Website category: university
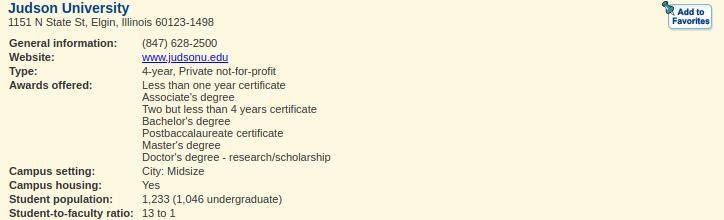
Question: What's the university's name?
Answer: Judson University

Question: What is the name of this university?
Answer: Judson University

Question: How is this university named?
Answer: Judson University

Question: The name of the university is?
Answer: Judson University

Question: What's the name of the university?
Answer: Judson University

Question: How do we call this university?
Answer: Judson University

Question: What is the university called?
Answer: Judson University

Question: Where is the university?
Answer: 1151 N State St, Elgin, Illinois 60123-1498

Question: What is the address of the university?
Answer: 1151 N State St, Elgin, Illinois 60123-1498

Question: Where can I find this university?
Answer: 1151 N State St, Elgin, Illinois 60123-1498

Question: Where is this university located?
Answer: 1151 N State St, Elgin, Illinois 60123-1498

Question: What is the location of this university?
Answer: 1151 N State St, Elgin, Illinois 60123-1498

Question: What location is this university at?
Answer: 1151 N State St, Elgin, Illinois 60123-1498

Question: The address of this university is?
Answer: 1151 N State St, Elgin, Illinois 60123-1498

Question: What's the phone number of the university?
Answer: (847) 628-2500

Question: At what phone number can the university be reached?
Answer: (847) 628-2500

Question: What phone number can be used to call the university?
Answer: (847) 628-2500

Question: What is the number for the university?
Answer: (847) 628-2500

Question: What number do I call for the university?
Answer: (847) 628-2500

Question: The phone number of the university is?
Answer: (847) 628-2500

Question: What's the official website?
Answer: www.judsonu.edu

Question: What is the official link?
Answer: www.judsonu.edu

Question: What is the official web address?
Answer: www.judsonu.edu

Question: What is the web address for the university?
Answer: www.judsonu.edu

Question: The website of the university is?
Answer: www.judsonu.edu

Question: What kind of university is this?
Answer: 4-year, Private not-for-profit

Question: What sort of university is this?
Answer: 4-year, Private not-for-profit

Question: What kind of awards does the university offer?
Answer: Less than one year certificate Associate's degree Two but less than 4 years certificate Bachelor's degree Postbaccalaureate certificate Master's degree Doctor's degree - research/scholarship

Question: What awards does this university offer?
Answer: Less than one year certificate Associate's degree Two but less than 4 years certificate Bachelor's degree Postbaccalaureate certificate Master's degree Doctor's degree - research/scholarship

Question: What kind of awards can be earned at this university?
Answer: Less than one year certificate Associate's degree Two but less than 4 years certificate Bachelor's degree Postbaccalaureate certificate Master's degree Doctor's degree - research/scholarship

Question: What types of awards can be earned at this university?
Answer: Less than one year certificate Associate's degree Two but less than 4 years certificate Bachelor's degree Postbaccalaureate certificate Master's degree Doctor's degree - research/scholarship

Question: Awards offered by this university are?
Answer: Less than one year certificate Associate's degree Two but less than 4 years certificate Bachelor's degree Postbaccalaureate certificate Master's degree Doctor's degree - research/scholarship

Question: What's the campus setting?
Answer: City: Midsize

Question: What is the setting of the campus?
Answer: City: Midsize

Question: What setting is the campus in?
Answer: City: Midsize

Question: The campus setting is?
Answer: City: Midsize

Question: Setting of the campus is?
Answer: City: Midsize

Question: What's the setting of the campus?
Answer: City: Midsize

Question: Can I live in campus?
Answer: Yes

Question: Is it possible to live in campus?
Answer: Yes

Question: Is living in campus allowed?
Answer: Yes

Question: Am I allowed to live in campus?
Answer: Yes

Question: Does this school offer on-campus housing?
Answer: Yes

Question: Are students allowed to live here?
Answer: Yes

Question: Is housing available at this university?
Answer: Yes

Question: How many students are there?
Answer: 1,233 (1,046 undergraduate)

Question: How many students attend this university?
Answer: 1,233 (1,046 undergraduate)

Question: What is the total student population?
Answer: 1,233 (1,046 undergraduate)

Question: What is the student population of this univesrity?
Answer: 1,233 (1,046 undergraduate)

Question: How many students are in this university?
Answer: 1,233 (1,046 undergraduate)

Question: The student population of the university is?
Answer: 1,233 (1,046 undergraduate)

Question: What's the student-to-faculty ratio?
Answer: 13 to 1

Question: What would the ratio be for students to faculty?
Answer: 13 to 1

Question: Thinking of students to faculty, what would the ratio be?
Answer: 13 to 1

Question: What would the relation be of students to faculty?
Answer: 13 to 1

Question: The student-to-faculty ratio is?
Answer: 13 to 1

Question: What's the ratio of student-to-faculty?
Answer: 13 to 1

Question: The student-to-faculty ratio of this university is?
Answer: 13 to 1